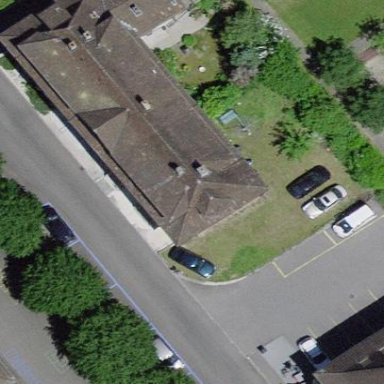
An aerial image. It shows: Building with hipped roof.